Question: I've two columns containing sales from last year and this year and a data column with the number of weeks we are in. I want to calculate a yearly rolling sum in a new column from the week we are in back in the past till that same week.
In my example if i'm in week 2 this year my rolling sum will be sum all the values of sales last year from week 2 til week 52 plus sales from this year until week 2 including!!
Here's an example in excel of what my table and results would look like:

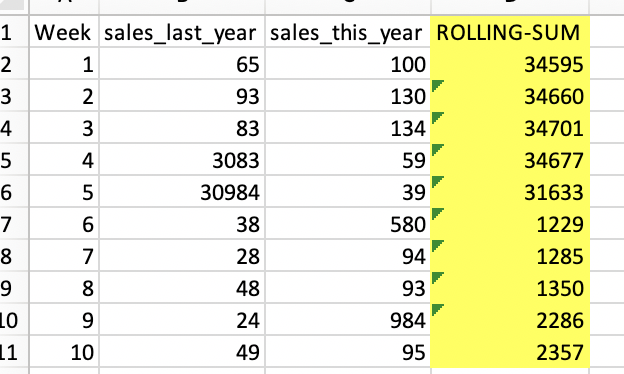
Answer: Assuming your data look like this
'''
Table
+------+----------+-------+
| week | sales_ly | sales |
+------+----------+-------+
| 1 | 65 | 100 |
+------+----------+-------+
| 2 | 93 | 130 |
+------+----------+-------+
| 3 | 83 | 134 |
+------+----------+-------+
| 4 | 3083 | 59 |
+------+----------+-------+
| 5 | 30984 | 39 |
+------+----------+-------+
| 6 | 38 | 580 |
+------+----------+-------+
| 7 | 28 | 94 |
+------+----------+-------+
| 8 | 48 | 93 |
+------+----------+-------+
| 9 | 24 | 984 |
+------+----------+-------+
| 10 | 49 | 95 |
+------+----------+-------+
'''
You need to create two cumulatives and sum them in the same measure.
'''
Rolling Sum =
VAR CurrentYearCumulative =
CALCULATE(
SUM('Table'[sales]),
FILTER(ALLSELECTED('Table'),'Table'[week] <= MAX('Table'[week] ) )
)
VAR LastYearCumulative =
CALCULATE(
SUM('Table'[sales_ly]),
FILTER(ALLSELECTED('Table'),'Table'[week] >= MAX('Table'[week]) )
)
RETURN
CurrentYearCumulative + LastYearCumulative
'''
The output
<URL>